Question: Does anyone happen to know How to show data from server, right now ive been showing related models in basic handlebars like this
'''
{{
view Ember.Select
prompt="Organization"
contentBinding="organizations"
optionValuePath="content.id"
optionLabelPath="content.name"
selectionBinding="selectedOrganization"
}}
'''
But i need to create an has many form... which im duplicating using views? ?!
'''
{{#each view.anotherField}}
{{view Ember.TextField value=view.name}}
{{/each}}
'''

Here is the output of my form, u can see Organizatons form being doubled
<URL>
Today I came up with this... :D Kinda serves the purpose ? looks ugly tho
<URL>
Basically i made an empty model which i then each loop.
On action i "store.create".empty record to it.
Give me your thoughts on this :)
Also is there a way to make these fields indepedent ? without all changing their content while an input is changed.
Cheers,
kristjan
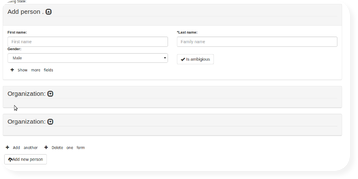
Answer: Here you can find an example to work on, of what i think you are asking
## http://emberjs.jsbin.com/iPeHuNA/1/edit
'App.Person'
'''
App = Ember.Application.create();
App.Router.map(function() {
this.route("persons");
});
App.IndexRoute = Ember.Route.extend({
beforeModel: function() {
this.transitionTo("persons");
}
});
App.PersonsRoute = Ember.Route.extend({
model:function(){
return $.ajax({url:"/"}).then(function(){/*in url it is required to place the actual server address that will return data e.g. from a rest web service*/
/*let's imagine that the following data has been returned from the server*/
/*i.e. two Person entities have already been stored to the server and now are retrieved to display*/
var personsData = [];
var person1 = App.Person.create({id:1,fname:"Person1",lname:"First",genderId:2});
var person2 = App.Person.create({id:2,fname:"Person2",lname:"Second",genderId:1});
personsData.pushObject(person1);
personsData.pushObject(person2);
return personsData;
});
},
setupController:function(controller,model){
/*this could also be retrieved from server*/
/*let's mimic a call*/
$.ajax({url:"/",success:function(){
/*This will run async but ember's binding will preper everything.If this is not acceptable, then initialization of lists' values/dictionary values can take place in any earlier phase of the app. */
var gendersData = [];
gendersData.pushObject(App.Gender.create({id:1,type:"male"}));
gendersData.pushObject(App.Gender.create({id:2,type:"female"}));
controller.set("genders",gendersData);
model.forEach(function(person){
person.set("gender",gendersData.findBy("id",person.get("genderId")));
});
}});
controller.set("model",model);
}
});
App.PersonsController = Ember.ArrayController.extend({
genders:[],
actions:{
addPerson:function(){
this.get("model").pushObject(App.Person.create({id:Date.now(),fname:"",lname:""}));
},
print:function(){
console.log(this.get("model"));
}
}
});
App.PersonFormView = Ember.View.extend({
templateName:"personForm",
/*layoutName:"simple-row"*/
layoutName:"collapsible-row"
});
App.Person = Ember.Object.extend({
id:null,
fname:"",
lname:"",
gender:null
});
App.Gender = Ember.Object.extend({
id:null,
type:null
});
'''
'App.Person''partial''layouts'
'''
<!DOCTYPE html>
<html>
<head>
<meta charset="utf-8">
<title>Ember Starter Kit</title>
<link rel="stylesheet" href="http://cdnjs.cloudflare.com/ajax/libs/normalize/2.1.0/normalize.css">
<link rel="stylesheet" href="//netdna.bootstrapcdn.com/bootstrap/3.0.3/css/bootstrap.min.css">
</head>
<body>
<script type="text/x-handlebars">
<h2>Welcome to Ember.js</h2>
{{outlet}}
</script>
<script type="text/x-handlebars" data-template-name="persons">
{{#each person in this}}
{{view App.PersonFormView}}
{{/each}}
<br/><br/>
{{partial "buttons"}}
</script>
<script type="text/x-handlebars" data-template-name="_buttons">
<button type="button" class="btn btn-primary" {{action "addPerson"}}>
add
</button>
<button type="button" class="btn btn-primary" {{action "print"}}>
print results to console
</button>
</script>
<script type="text/x-handlebars" data-template-name="personForm">
<div class="row">
<div class="col-md-6 col-xs-5">
<div class="form-group">
<label>First Name</label>
{{input class="form-control" placeholder="First Name" value=person.fname}}
</div>
</div>
<div class="col-md-6 col-xs-5">
<div class="form-group">
<label>Last Name</label>
{{input class="form-control" placeholder="Last Name" value=person.lname}}
</div>
</div>
</div>
<div class="row">
<div class="col-md-2 col-xs-4">
{{
view Ember.Select
prompt="Gender"
content=controller.genders
optionValuePath="content.id"
optionLabelPath="content.type"
selectionBinding=person.gender
class="form-control"
}}
</div>
</div>
<!--</div>-->
</script>
<script type="text/x-handlebars" data-template-name="simple-row">
<div class="row">
{{yield}}
</div>
<br/><br/>
</script>
<script type="text/x-handlebars" data-template-name="collapsible-row">
<div class="panel-group" >
<div class="panel panel-default">
<div class="panel-heading">
<h4 class="panel-title">
<a data-toggle="collapse" href=#{{unbound person.id}}>
person:{{person.fname}}
</a>
</h4>
</div>
<div id={{unbound person.id}} class="panel-collapse collapse">
<div class="panel-body">
{{yield}}
</div>
</div>
</div>
</div>
</br>
</script>
<script src="http://ajax.googleapis.com/ajax/libs/jquery/1.10.2/jquery.min.js"></script>
<script src="//netdna.bootstrapcdn.com/bootstrap/3.0.3/js/bootstrap.min.js"></script>
<script src="http://builds.handlebarsjs.com.s3.amazonaws.com/handlebars-v1.1.2.js"></script>
<script src="http://builds.emberjs.com/tags/v1.2.0/ember.min.js"></script>
</body>
</html>
'''